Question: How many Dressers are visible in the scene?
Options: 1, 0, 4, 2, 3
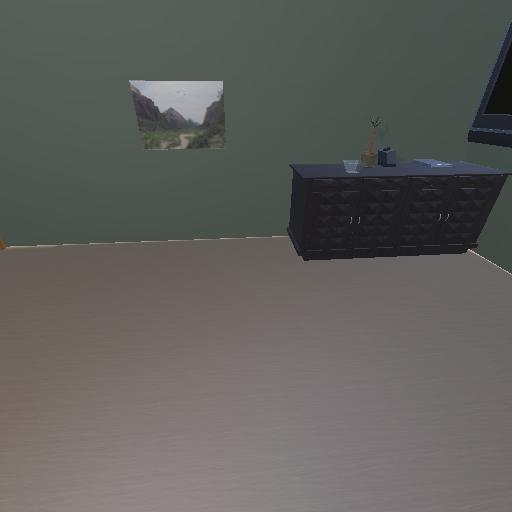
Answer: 1